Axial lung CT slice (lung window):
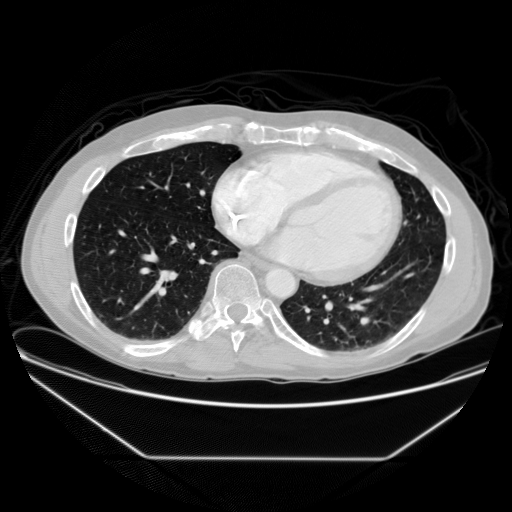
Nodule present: no